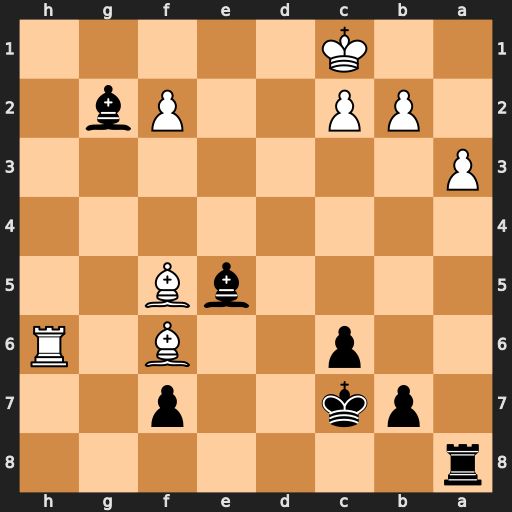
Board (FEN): r7/1pk2p2/2p2B1R/4bB2/8/P7/1PP2Pb1/2K5
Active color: b
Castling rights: -
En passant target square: -
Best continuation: Bf4+ Kb1 Bxh6